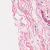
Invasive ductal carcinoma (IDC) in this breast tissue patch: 0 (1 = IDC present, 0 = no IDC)